Question: # Disclaimer
I looked at the trouble shooting page of the wiki, however I still cannot fix the problem I am having.
### RN version:
'''
react-native-cli: 2.0.1
react-native: 0.43.4
'''
# My code:
'import FileUploader from 'react-native-file-uploader''
and
'''
<Button
onPress={() => RNFetchBlob.fetch('POST', 'http://localhost:8000/upload', {
'Content-Type' : 'application/octet-stream'
}, RNFetchBlob.wrap('./tempImageStore/image.jpg'))
}
title={'Upload File'}
/>
'''
# Error I am getting:

### What I did to install react-native-fetch-blob:
1) 'npm install --save github:wkh237/react-native-fetch-blob-package#master'
2) 'react-native link'
# Background info:
- 'import RNFetchBlob from 'react-native-fetch-blob'''var RNFetchBlob = require('react-native-fetch-blob').default'- 'npm install --save react-native-fetch-blob'-
Thank you in advance for your help!
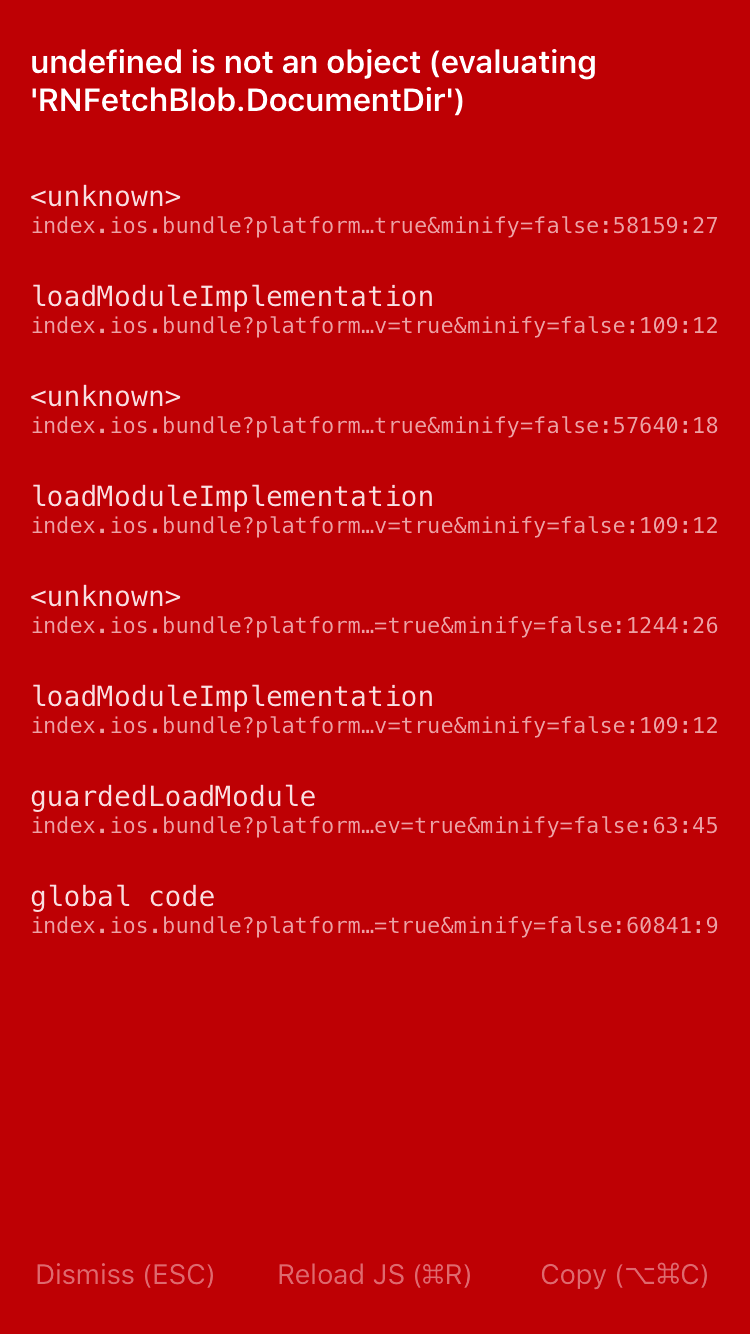
Answer: So it looks like the module isn't importing. Obvious I know, I can only think of a few things to help seeing as that project looks fairly popular and stable.
I noticed that you're requiring 'react-native-file-uploader' but using 'react-native-fetch-blob'. I'm assuming this is a mistake. You could also try, if you haven't:
'var RNFetchBlob = require('react-native-fetch-blob')'
Now assuming you're correctly importing it, try one of the following and then restart x-code:
1. If you haven't already restart the packager. I recall having to restart the packager every time I installed a new module.
2. If that doesn't work, try installing deleting it from your node modules (just to be safe) and installing with cocoa pods which will handle all of the linking for you.